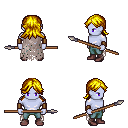
a pixel art fantasy rpg character, male body template, dark elf, purple skin, gray tattered cape, teal pants, blonde loose hair, leather bracers, maroon shoes, spear, four views (front, back, left, right), 2x2 character sprite sheet, small pixel art, hard edges, no anti-aliasing